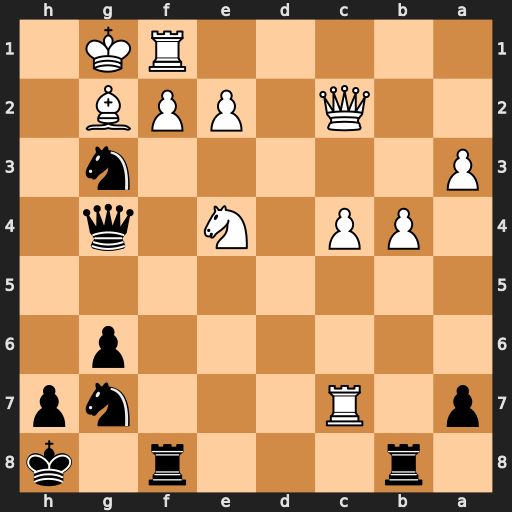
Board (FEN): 1r3r1k/p1R3np/6p1/8/1PP1N1q1/P5n1/2Q1PPB1/5RK1
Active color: b
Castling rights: -
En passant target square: -
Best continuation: Nxe2+ Qxe2 Qxe2